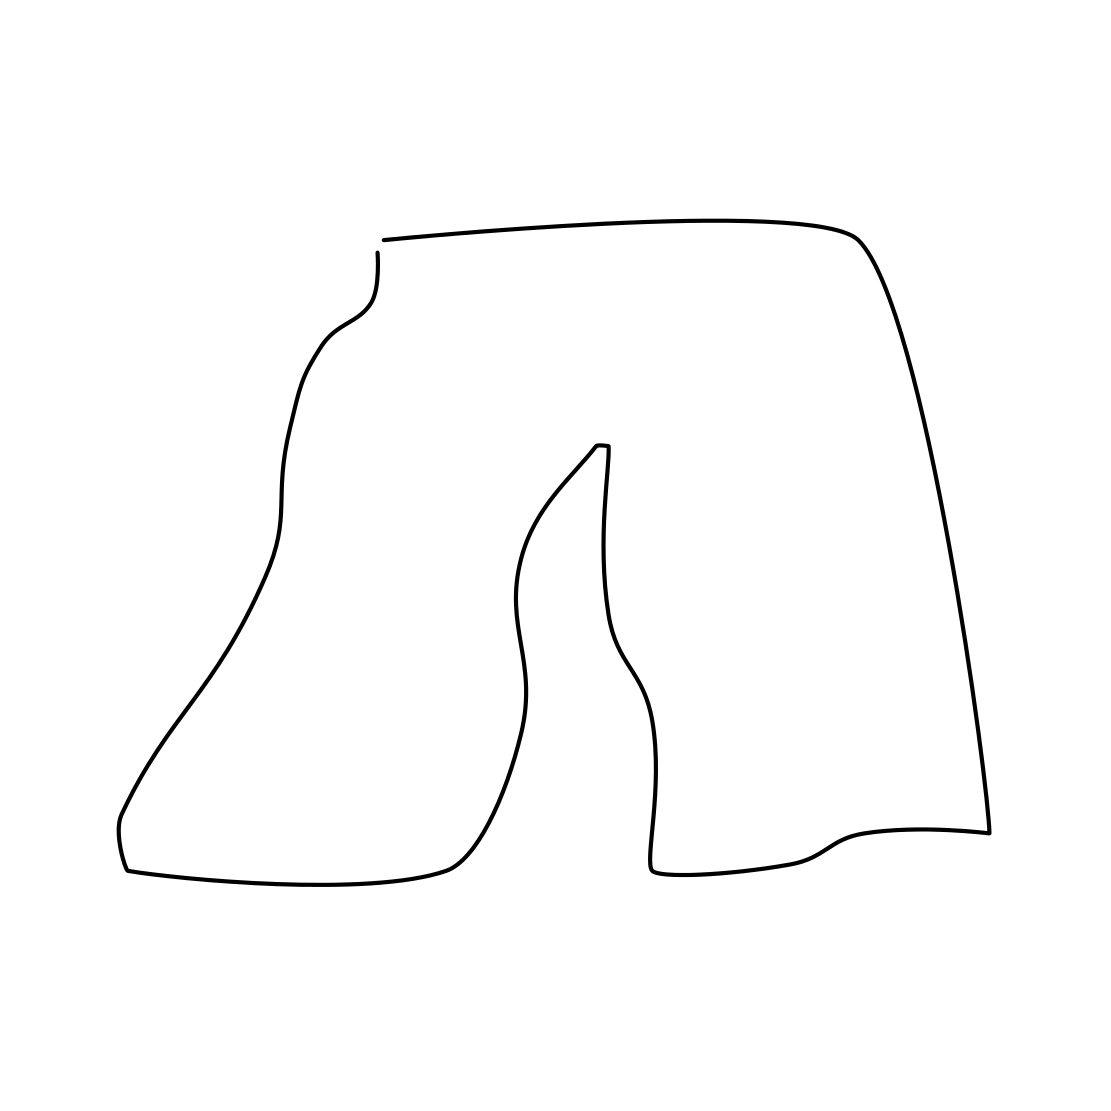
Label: trousers